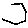
Label: hexagon